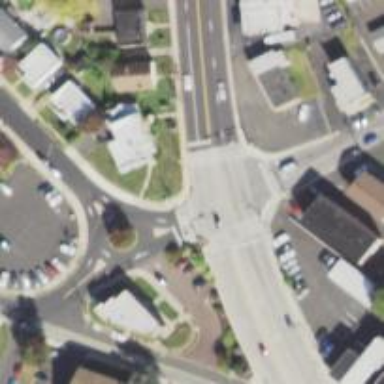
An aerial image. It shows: Marked crossing on the road.